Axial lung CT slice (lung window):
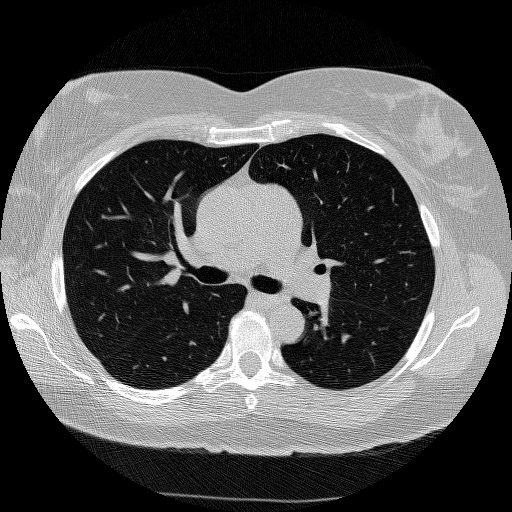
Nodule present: no